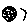
Label: moon